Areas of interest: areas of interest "Business Office Building"
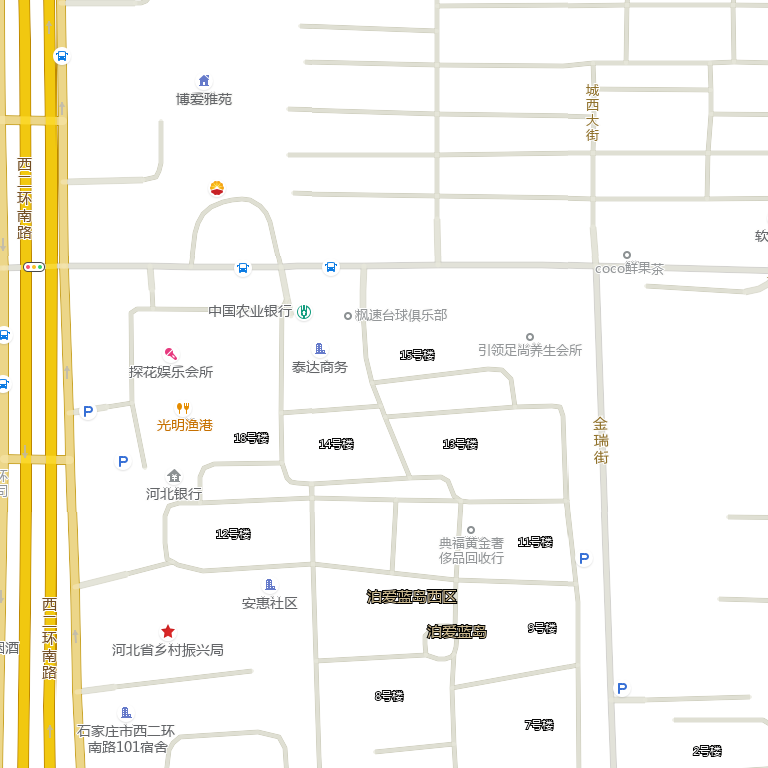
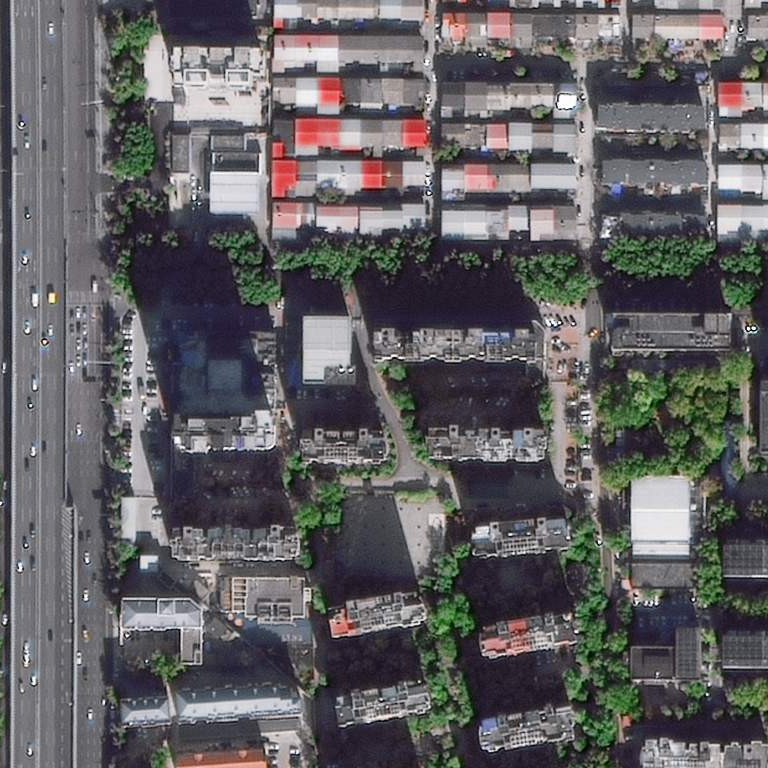